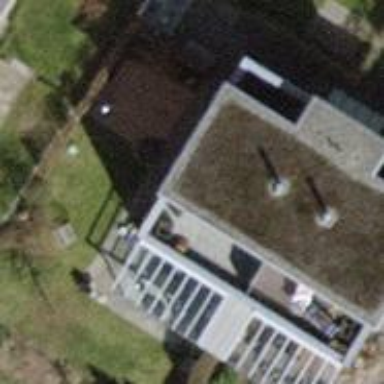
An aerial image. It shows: Building with flat roof.